Question: I have a listview of ratingbar where user needs to rate different items(images) on scale of 1 to 7. I have used a linearlayout with imageview and ratingbar as the layout for my listview. However for some unknown reason ratingbar doesn't take up the complete available space and my last star is shown incomplete.

And my layout file is as follows
'''
<?xml version="1.0" encoding="utf-8"?>
<LinearLayout xmlns:android="http://schemas.android.com/apk/res/android"
android:layout_width="match_parent"
android:layout_height="wrap_content"
android:minHeight="40dp"
android:padding="10dp" >
<ImageView
android:id="@+id/logo"
android:layout_width="80dp"
android:layout_height="match_parent"
android:padding="5dp"
android:scaleType="centerInside" />
<RatingBar
android:id="@+id/ratingbar"
android:layout_width="wrap_content"
android:layout_height="wrap_content"
android:layout_gravity="center_vertical"
android:isIndicator="false"
android:paddingLeft="15dp"
android:stepSize="1.0" >
</RatingBar>
</LinearLayout>
'''
I set numStars in my code. If i increase numstars to 8, same thing happens, 7 stars appears as complete and last star comes as incomplete.
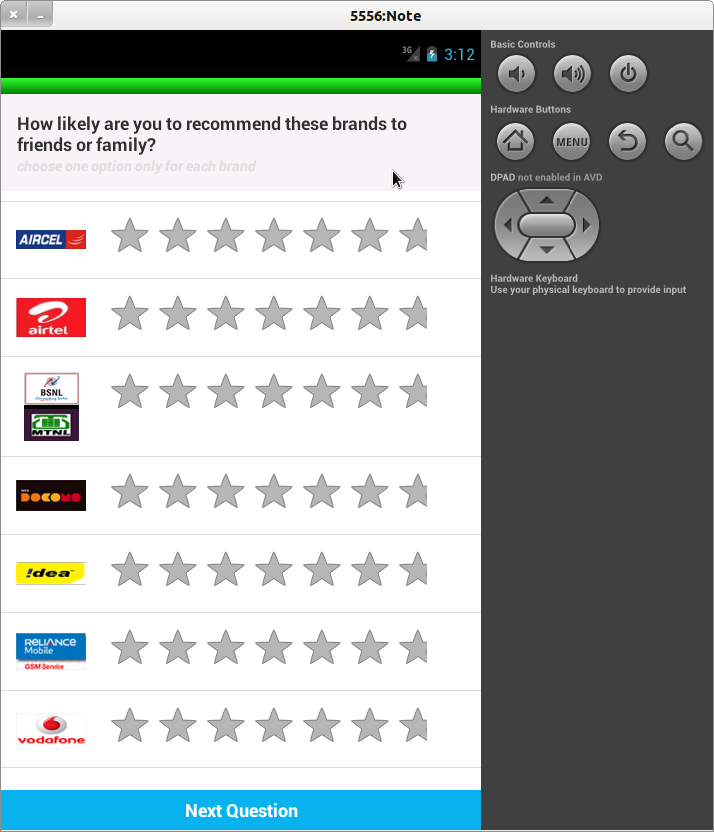
Answer: Padding offsets the content of a 'View'(in your case pushing the content to the right) so instead of:
'''
android:paddingLeft="15dp"
'''
try to use:
'''
android:layout_marginLeft="15dp"
'''